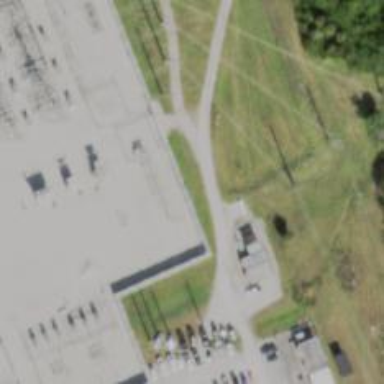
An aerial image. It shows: Switch used for power control.